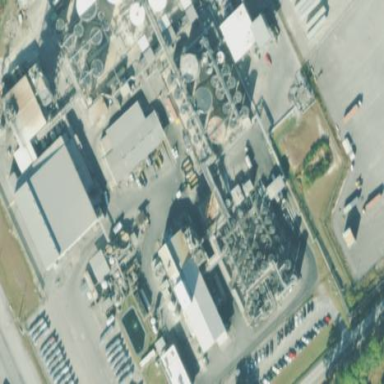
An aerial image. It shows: Industrial site with chemical works.